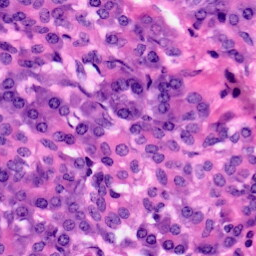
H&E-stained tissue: Pancreatic